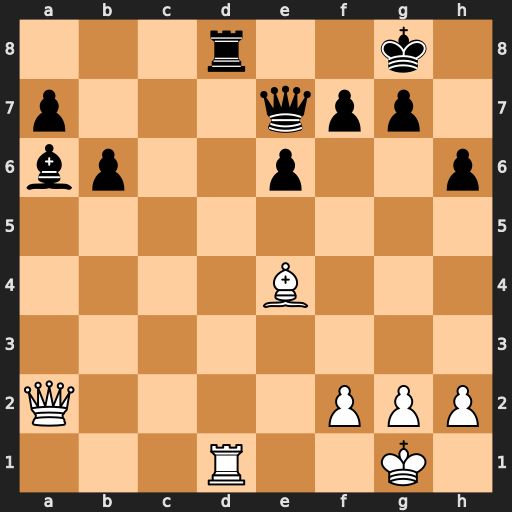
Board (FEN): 3r2k1/p3qpp1/bp2p2p/8/4B3/8/Q4PPP/3R2K1
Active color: w
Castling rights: -
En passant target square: -
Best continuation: Rxd8+ Qxd8 Qxa6